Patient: sex M, age 57
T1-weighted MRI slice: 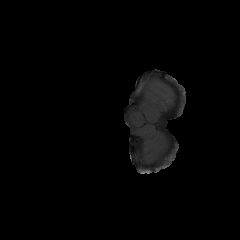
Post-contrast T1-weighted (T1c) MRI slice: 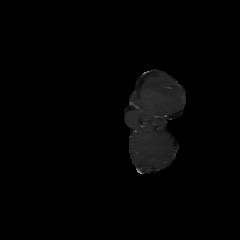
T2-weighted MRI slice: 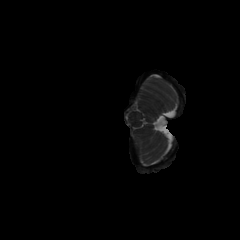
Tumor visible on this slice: no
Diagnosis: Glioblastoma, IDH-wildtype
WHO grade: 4